Question: I'm trying to add a small to the right of my border similar to the image below.
Can this be achieved with css?

CSS:
'''
.border {
border-right: solid 1px #ddd;
}
'''
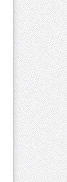
Answer: You can use CSS3 'box-shadow'. <URL>
Bear in mind, <URL>.